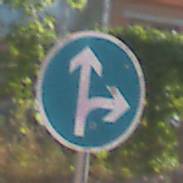
Verkehrszeichen: VorgeschriebeneFahrtrichtungGeradeausOderRechts
Umgebung: Outdoor, Suburban
Tageszeit: MorningAfternoon
Wetter: PartlyCloudy
Licht: Natural
Jahreszeit: NotSpecified
Kontrast: HighContrast